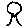
Label: tree